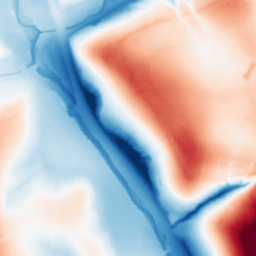
Category: classical
Decomposition family: gaussian_anisotropic
Decomposition parameters: sigma_x: 50
sigma_y: 20
Upsampling method: cubic_catmull_rom
Upsampling parameters: scale: 8
Upsampling scale: 8